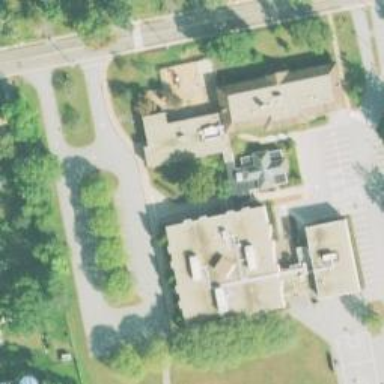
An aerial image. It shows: School building.